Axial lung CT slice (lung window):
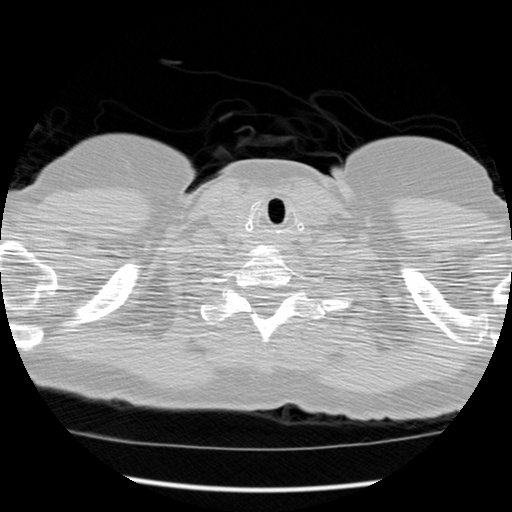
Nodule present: no